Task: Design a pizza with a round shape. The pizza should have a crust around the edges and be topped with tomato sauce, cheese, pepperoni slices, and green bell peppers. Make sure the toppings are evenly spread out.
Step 104:
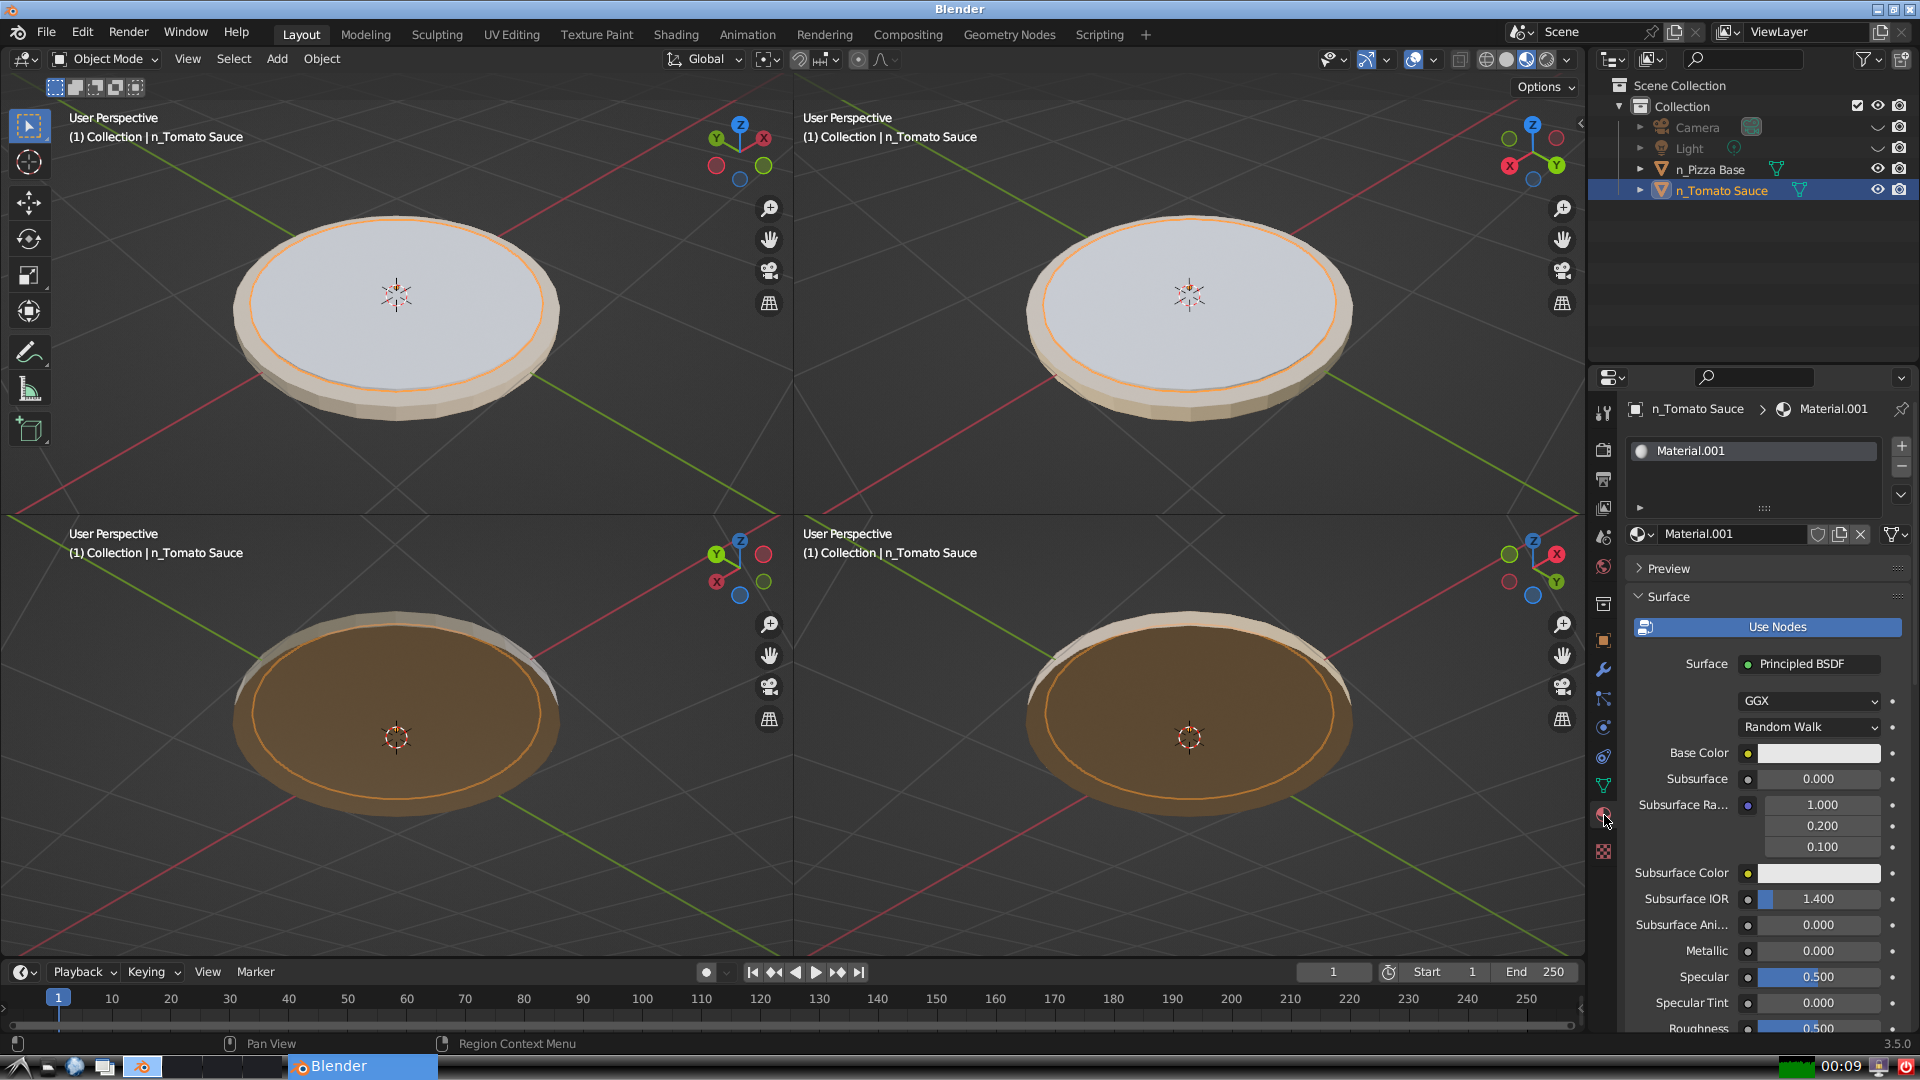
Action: {"mouse_move": [1706, 531]}